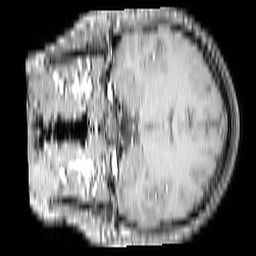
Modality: T1w
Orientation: coronal
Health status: ill
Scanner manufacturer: philips
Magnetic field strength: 3 T
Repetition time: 0.3787 s
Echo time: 0.002908 s